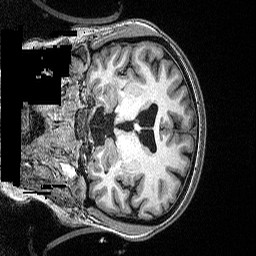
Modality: T1w
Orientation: coronal
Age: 31
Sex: female
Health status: ill
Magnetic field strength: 3 T
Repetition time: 2.53 s
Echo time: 0.00331 s